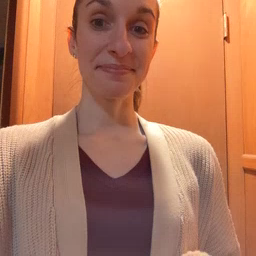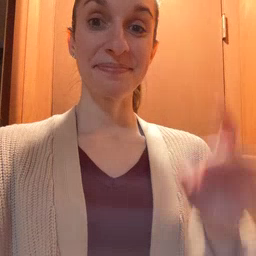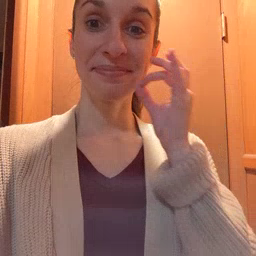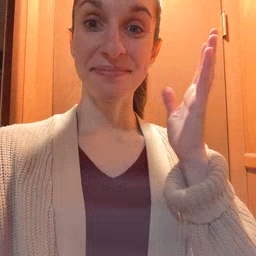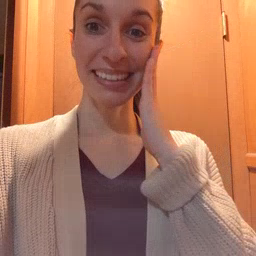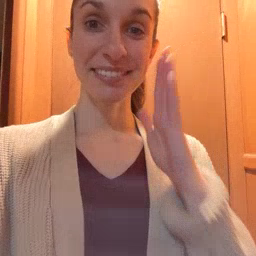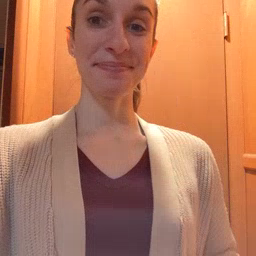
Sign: bee